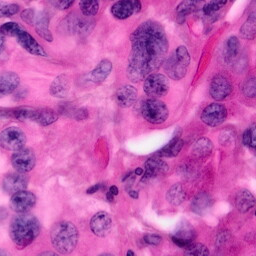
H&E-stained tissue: Pancreatic